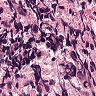
Metastatic tissue present: no